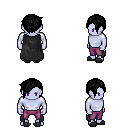
a pixel art fantasy rpg character, male body template, dark elf, purple skin, black cape, magenta pants, black pixie cut hairstyle, gray slippers, four views (front, back, left, right), 2x2 character sprite sheet, small pixel art, hard edges, no anti-aliasing